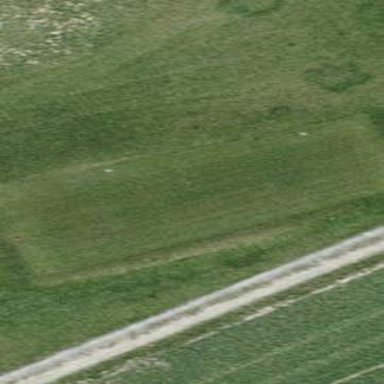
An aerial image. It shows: Golf tee.